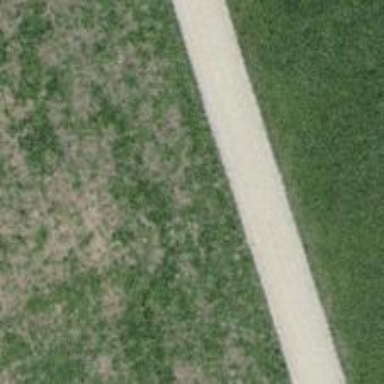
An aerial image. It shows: Agricultural track with grade2 track type suitable for agricultural vehicles.